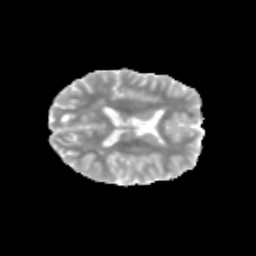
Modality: MD
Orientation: axial
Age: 13
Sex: female
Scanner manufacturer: siemens
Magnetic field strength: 3 T
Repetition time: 3.8 s
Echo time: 0.07 s